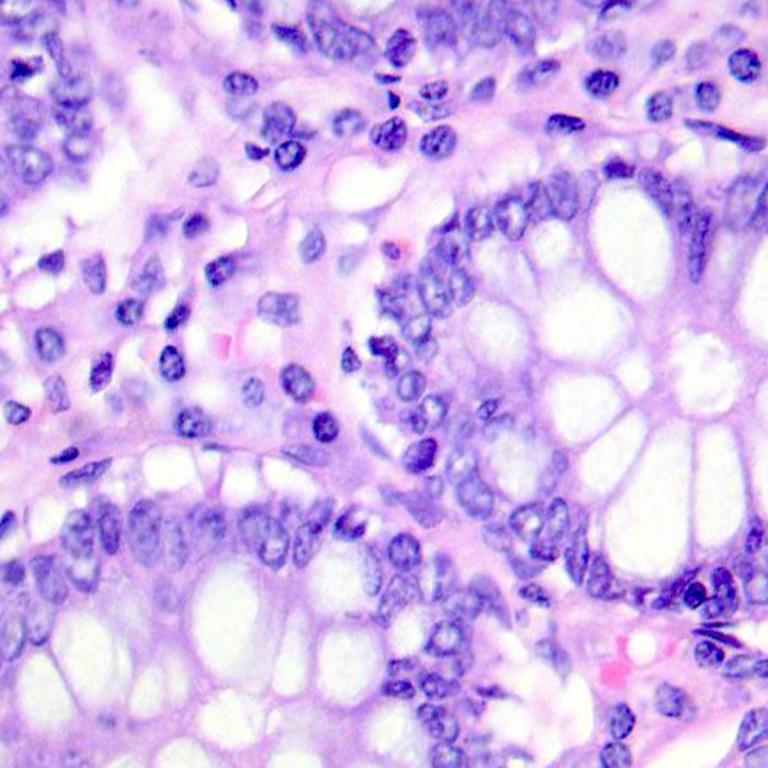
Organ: colon
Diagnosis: benign